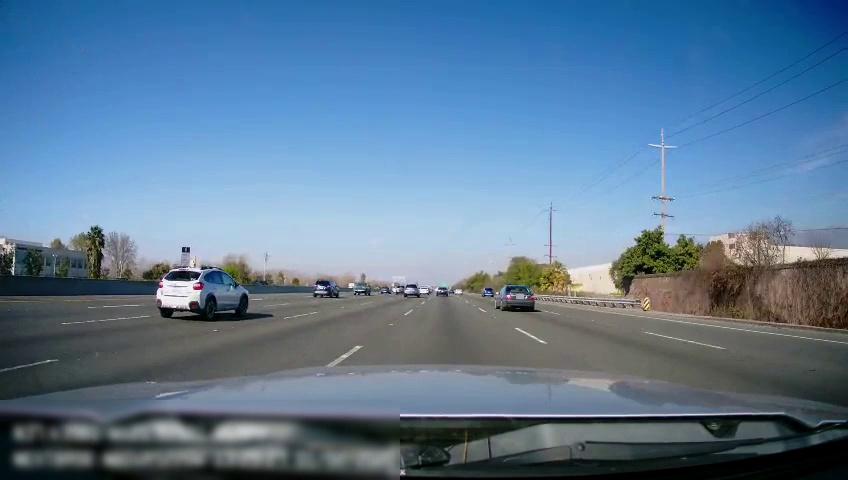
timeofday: Day
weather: Sunny
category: Drivable Space
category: Vehicles | Car
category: Vehicles | SUV
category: Vehicles | SUV
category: Vehicles | Car
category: Vehicles | SUV
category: Vehicles | Truck
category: Vehicles | Car
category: Vehicles | SUV
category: Vehicles | SUV
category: Vehicles | SUV
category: Lanes | Alternate Lane
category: Lanes | Alternate Lane
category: Lanes | Alternate Lane
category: Lanes | Current Lane
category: Lanes | Alternate Lane
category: Lanes | Alternate Lane
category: Lanes | Alternate Lane
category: Lanes | Alternate Lane